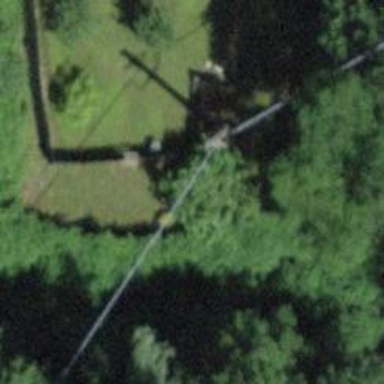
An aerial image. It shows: Minor power line.